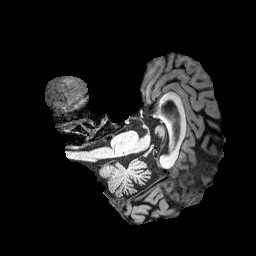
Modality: T1w
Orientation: axial
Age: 66
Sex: male
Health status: healthy